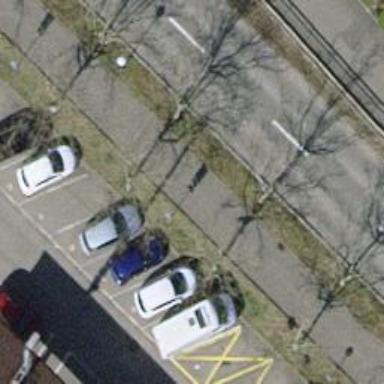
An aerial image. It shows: Car-sharing service available at this location.